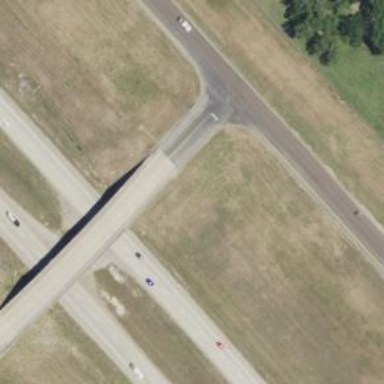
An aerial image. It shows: Tertiary road with bridge.